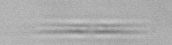
Label: Pseudo-nitzschia